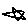
Label: star